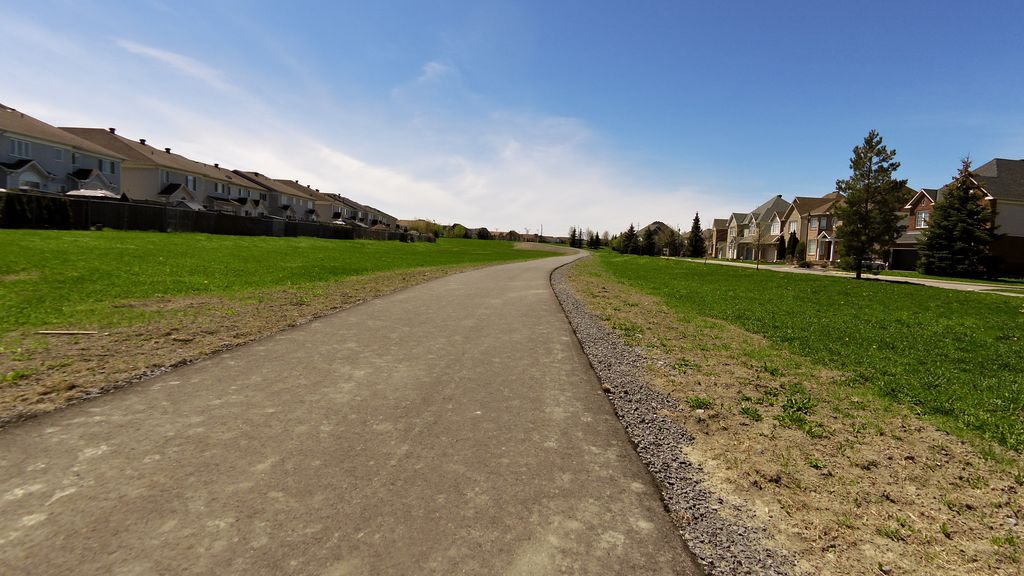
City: ottawa-gatineau